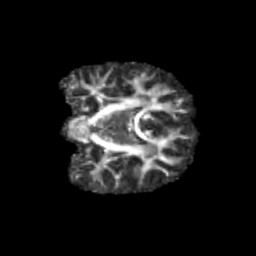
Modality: FA
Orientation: coronal
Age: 8
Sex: male
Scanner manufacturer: siemens
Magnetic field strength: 3 T
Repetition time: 3.8 s
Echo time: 0.07 s